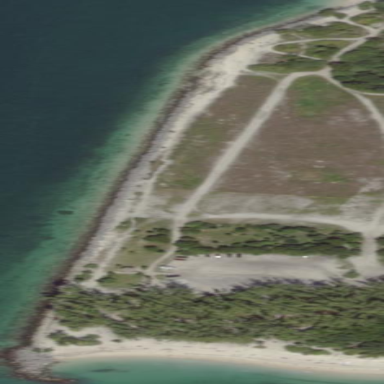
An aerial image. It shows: Breakwater made of rocks.